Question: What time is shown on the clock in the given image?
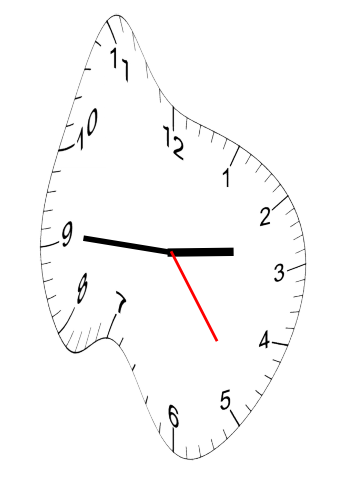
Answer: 02:45:24